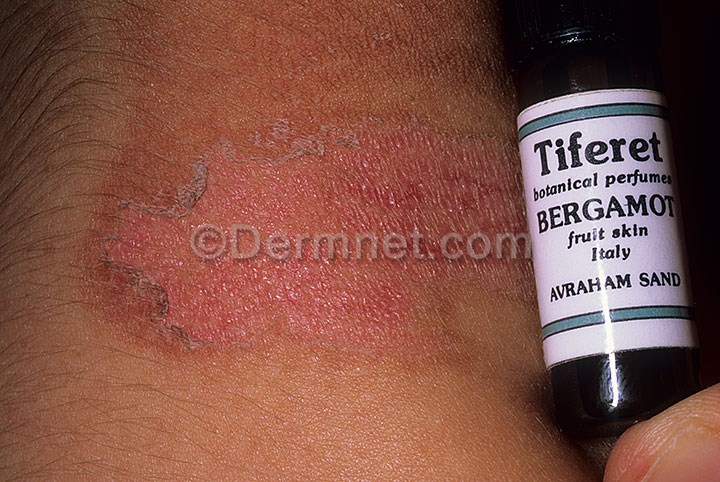
Disease: Light Diseases and Disorders of Pigmentation